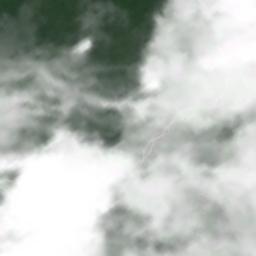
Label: cloud